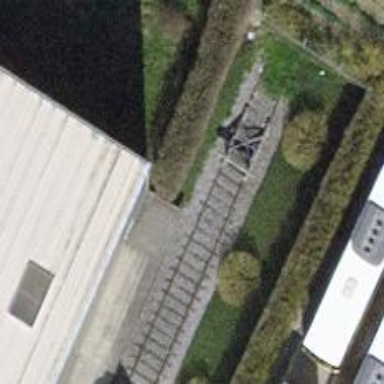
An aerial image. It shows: Railway buffer stop.